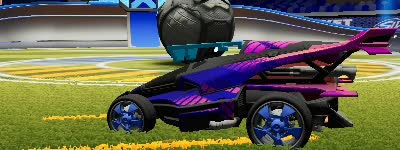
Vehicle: aftershock